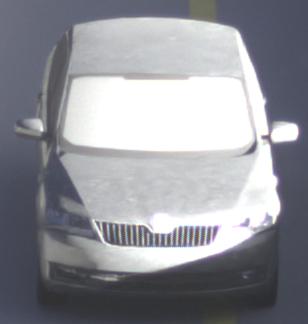
Make: Skoda
Model: Rapid
Detailed model: Rapid 1.2 Active Limousine
Model produced from: 2012/10
Model produced until: 2015/04
Doors: 5
Color: gray
Road condition: dry road
Daytime: morning or afternoon
Contrast: medium contrast